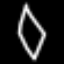
Label: diamond